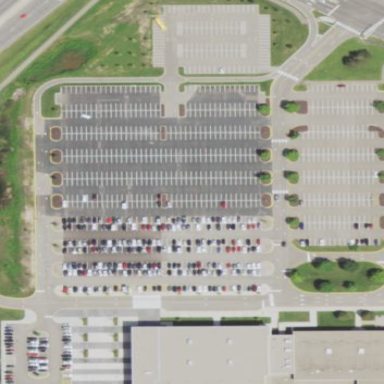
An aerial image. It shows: Paved parking area.